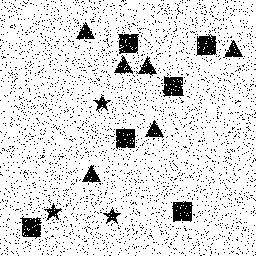
Squares: 6
Triangles: 6
Stars: 3
Total shapes: 15